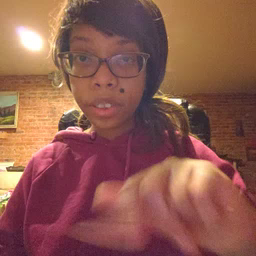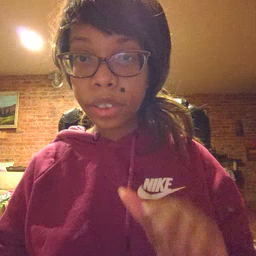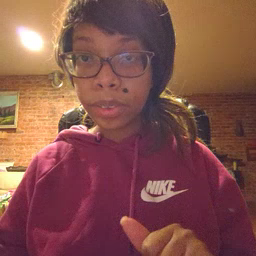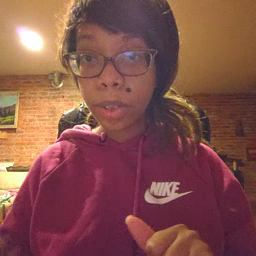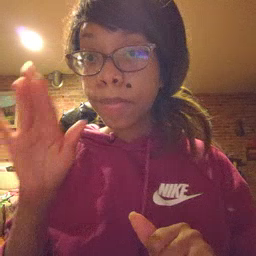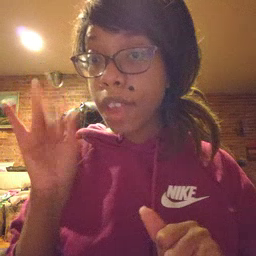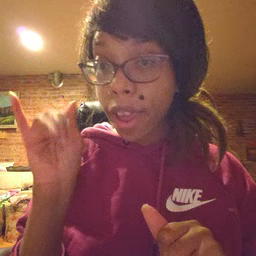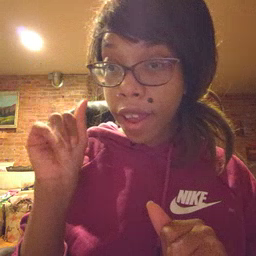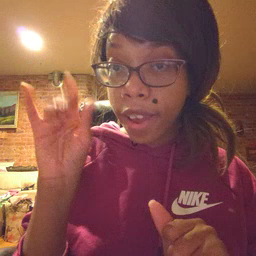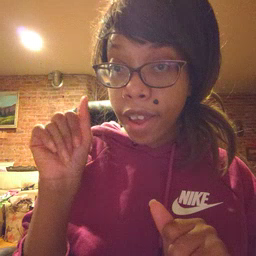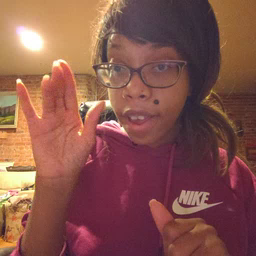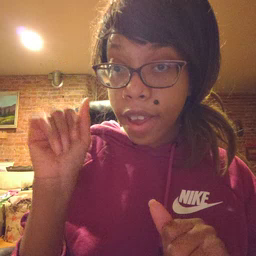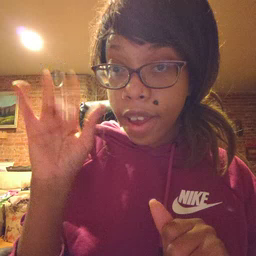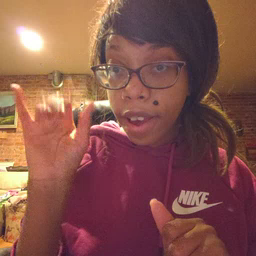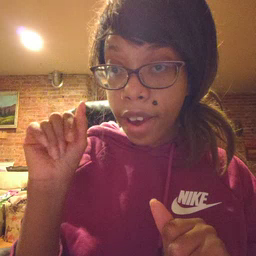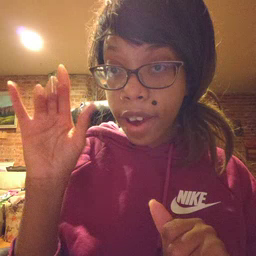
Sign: bye